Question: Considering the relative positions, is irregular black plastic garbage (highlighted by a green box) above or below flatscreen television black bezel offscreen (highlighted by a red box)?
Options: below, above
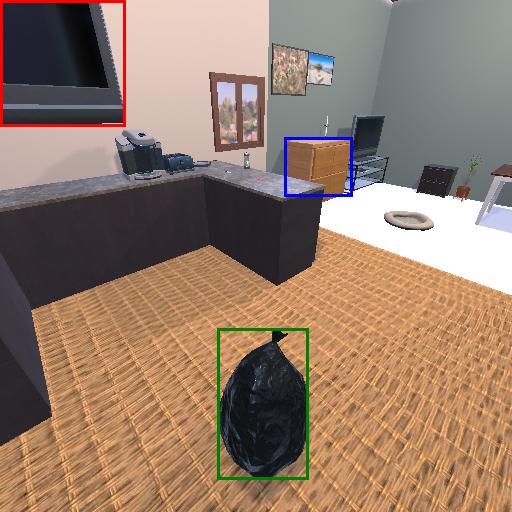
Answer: below